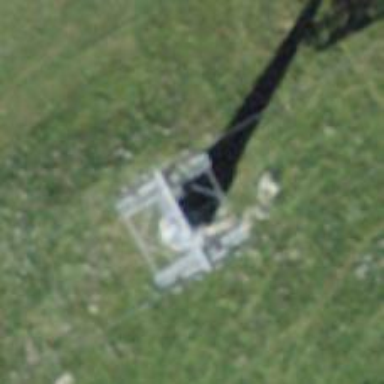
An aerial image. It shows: Pylon used for aerialway.